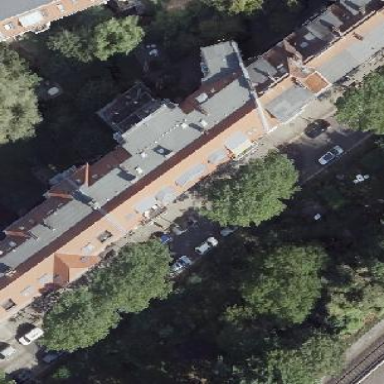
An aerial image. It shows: Building with apartments featuring unique double saltbox roof shape.